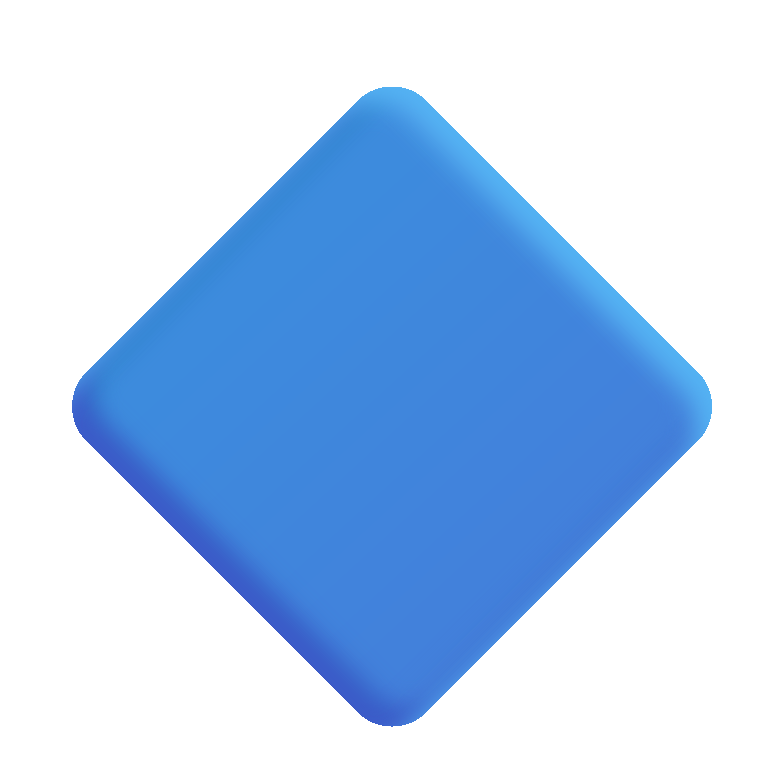
large blue diamond color